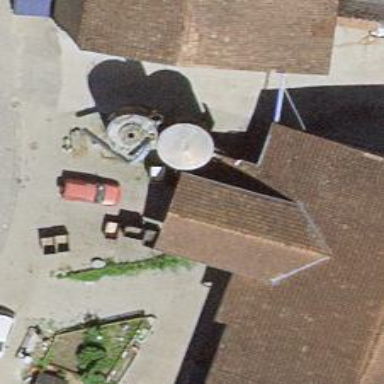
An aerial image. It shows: Silo.